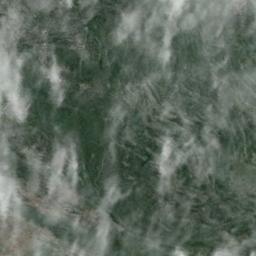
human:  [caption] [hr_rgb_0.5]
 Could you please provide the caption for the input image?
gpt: A thick white cloud floats on the deep blue sea .

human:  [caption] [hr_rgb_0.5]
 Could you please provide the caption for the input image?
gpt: The white cloud is above green farmland .

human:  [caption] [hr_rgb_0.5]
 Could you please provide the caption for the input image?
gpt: Large fluffy white clouds on green earth .

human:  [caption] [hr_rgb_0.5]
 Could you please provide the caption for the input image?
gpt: The cirrus clouds are located above the land covered by dense vegetation .

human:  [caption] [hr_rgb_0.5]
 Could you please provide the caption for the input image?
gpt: Slices of sparse white clouds over a green land .